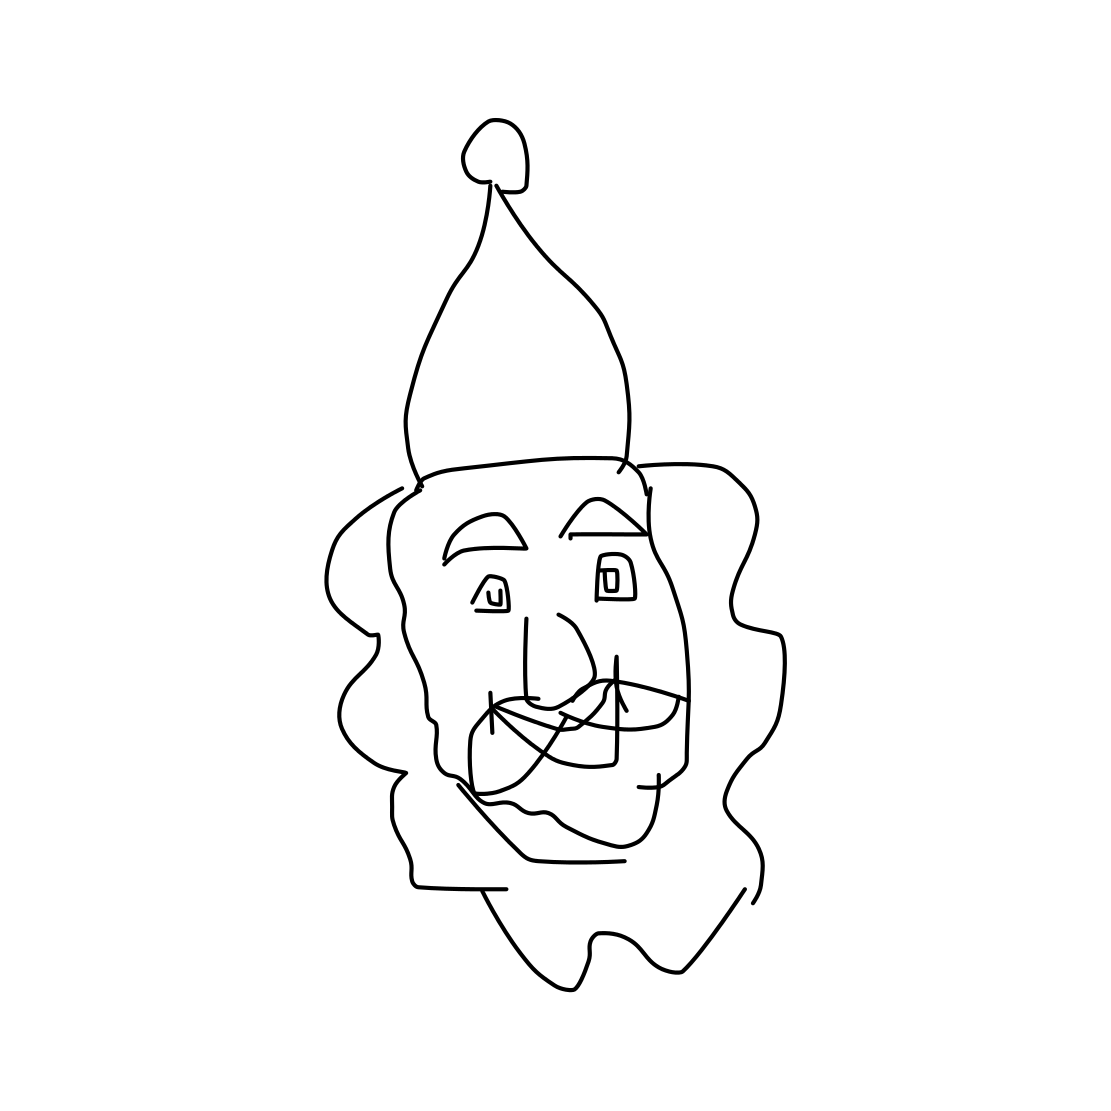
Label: santa claus